Question: I've searched almost all preferences dialog on IntelliJ Idea and haven't found how to undo 'don't ask again action' on the update dialog
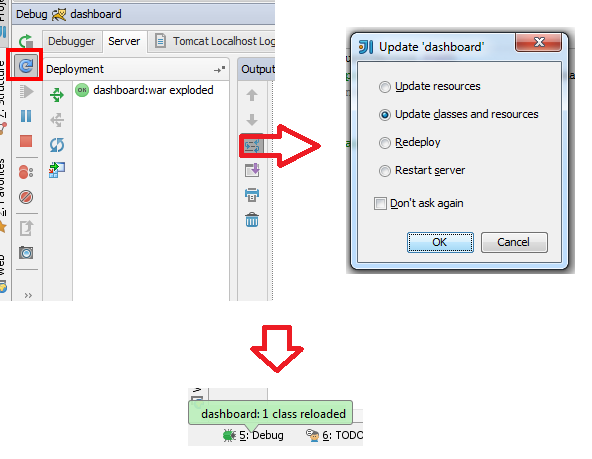
Answer: You'll find what you need in the <URL>:
> Show dialog: Select this check box if you want to see the Update dialog every time you perform the Update application action.